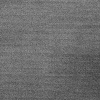
Atmospheric dust classification: dusty